Question: im trying to make this div have the same styling properties as my textarea below it with the height/width and vertical scrolling: I guess I would have to add this to the css, but not sure how to implement. Thanks for the help

css:
'''
/* Hot Parts...mimics a textarea */
div.tarea {
background-color: #DDDDD0;
margin: 0px;
font: small courier;
width: 100%;
height: 100px;
}
'''
html:
'''
<div class="tarea" name="mcRemarkOld" ><c:forEach var="mcbean" items="${form.mcRemarks}">--- ${mcbean.auditable.createdBy.firstName} ${mcbean.auditable.createdBy.lastName}, <fmt:formatDate value="${mcbean.auditable.createdDate}" pattern="${date_time_pattern}" />
<br><br>${mcbean.remark} --- <a href="show.view_hotparts_guidelines?id=${mcbean.id}">EDIT!!!!!!</a>
<br>
<br>
</c:forEach></div><br/>
</c:if>
<rbac:check field="<%=Field.HOT_PARTS_SOR_REMARKS%>" display="none">
<TEXTAREA tabindex="20" name="mcRemark" rows="7" cols="100" scrolling="auto" <c:if test="${not empty lock && !lock.locked && action != 'add'}">disabled="disabled"</c:if>>${form.mcRemark}</TEXTAREA>
</rbac:check>
</td>
'''
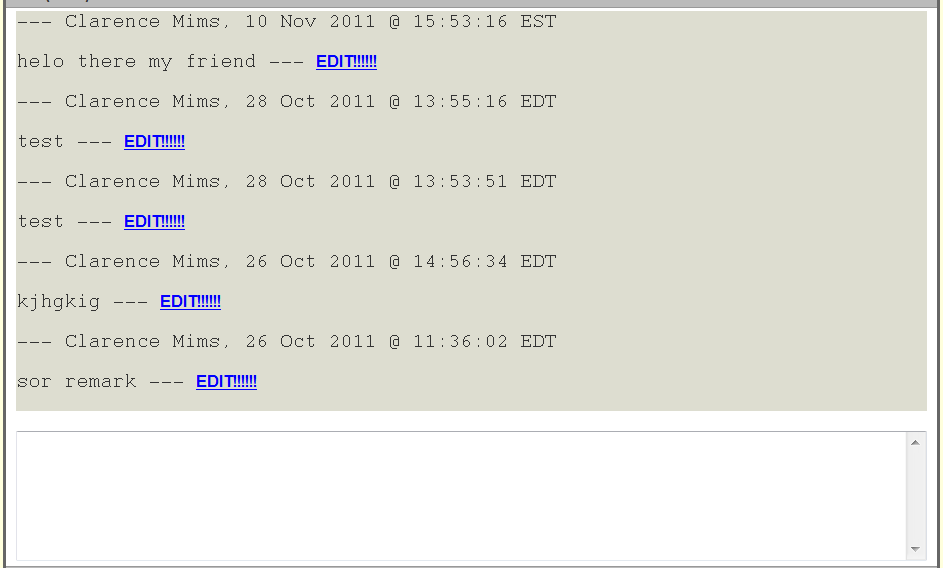
Answer: If you want to add vertical scrolling to it, add the line
'''
overflow-y:auto;
'''
to your CSS.